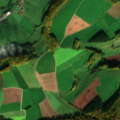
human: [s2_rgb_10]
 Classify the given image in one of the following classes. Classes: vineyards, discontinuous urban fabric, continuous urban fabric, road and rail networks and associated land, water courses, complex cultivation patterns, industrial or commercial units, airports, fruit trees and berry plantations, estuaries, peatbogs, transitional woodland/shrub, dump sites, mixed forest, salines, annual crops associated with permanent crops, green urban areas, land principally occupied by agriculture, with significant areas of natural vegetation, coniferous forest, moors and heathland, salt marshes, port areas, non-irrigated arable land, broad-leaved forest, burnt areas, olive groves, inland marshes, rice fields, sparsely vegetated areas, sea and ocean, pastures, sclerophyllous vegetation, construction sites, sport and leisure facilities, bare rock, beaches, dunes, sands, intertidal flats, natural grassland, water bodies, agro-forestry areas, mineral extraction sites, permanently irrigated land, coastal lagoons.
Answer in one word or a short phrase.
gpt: non-irrigated arable land, pastures, land principally occupied by agriculture, with significant areas of natural vegetation, broad-leaved forest